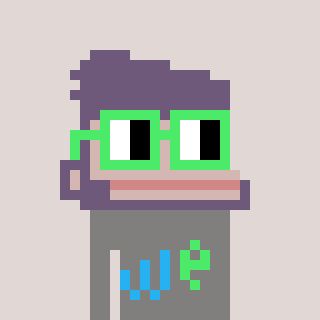
a pixel art character with square light green glasses, a ape-shaped head and a bluegrey-colored body on a warm background